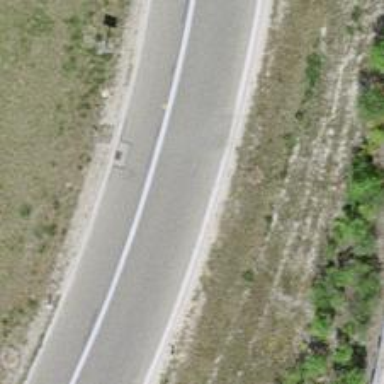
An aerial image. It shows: Asphalt motorway link.